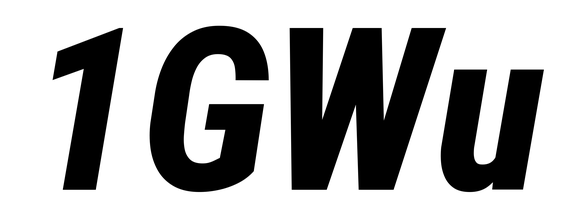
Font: Roboto-Italic_Condensed_ExtraBold_Italic